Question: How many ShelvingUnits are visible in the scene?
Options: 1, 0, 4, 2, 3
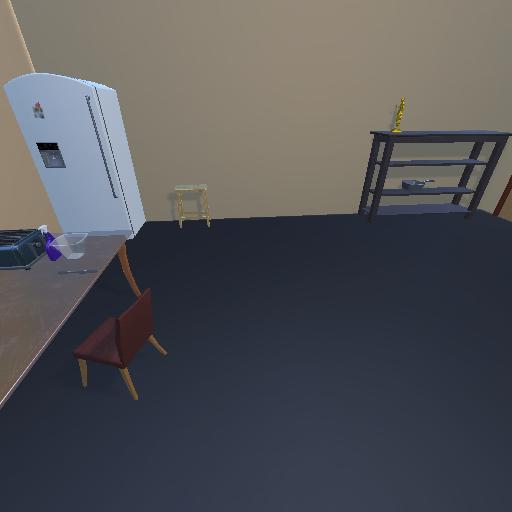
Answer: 1